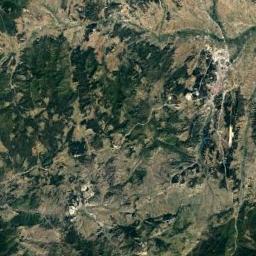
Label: mountain